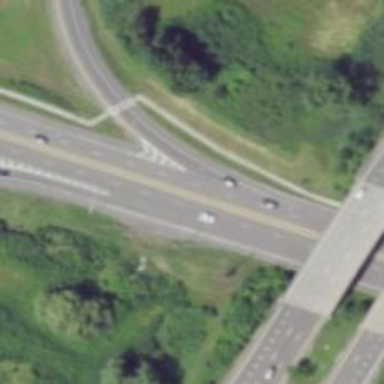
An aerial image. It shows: Primary highway.